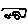
Label: car